Question: There are A, B, C, D, E folders in the "image folder".(C:image)
Excel column A value refers to the folder name in "Image Folder".(Destination)
The Excel column B value is the source of the PowerShell and plays a role of changing the name of the file in the A~E folder.
When the Excel column A and the folder name match, the power cell source in Excel column B is applied at once. In other words, it tries to apply the PowerShell source in column B to each file in folders A to F at once. I want to implement it as a powershell source. Can you help? please

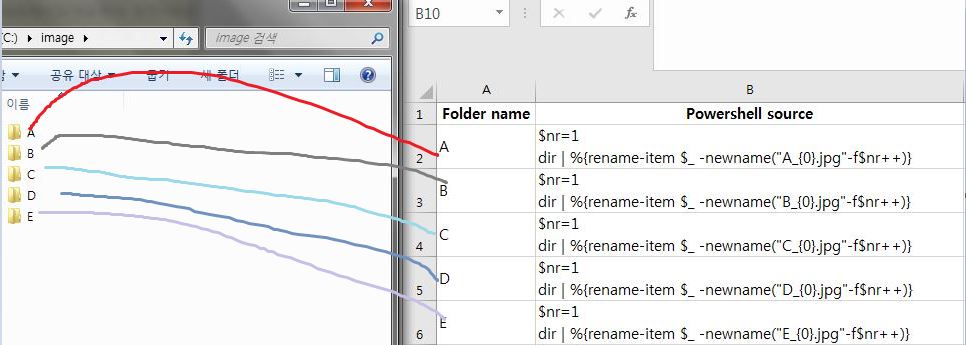
Answer: As commented, the code you use in the Excel is the same for every subfolder mentioned. That is why I don't think you need that Excel at all, it would just provide more overhead.
Why not do
1. Change all filenames inside the (1 level) of subfolders inside the rootfolder: $rootFolder = 'C:\Image'
Get-ChildItem -Path $rootFolder -Filter '*.jpg' -File -Recurse -Depth 1 |
Group-Object -Property @{Expression = {$_.Directory.Name}} |
ForEach-Object {
$dir = $_.Name
$nr = 1
foreach ($file in $_.Group) {
$file | Rename-Item -NewName ('{0}_{1}.jpg' -f $dir, $nr++ )
}
}
2. Or if you have more folders inside the C:\Image folder and you want to limit to certain subfolders $rootFolder = 'C:\Image'
$subfolders = 'A','B','C','D','E' # array of folders to process
foreach ($dir in $subfolders) {
$path = Join-Path -Path $rootFolder -ChildPath $dir
Get-ChildItem -Path $path -Filter '*.jpg' -File |
Group-Object -Property @{Expression = {$_.Directory.Name}} |
ForEach-Object {
$dir = $_.Name
$nr = 1
foreach ($file in $_.Group) {
$file | Rename-Item -NewName ('{0}_{1}.jpg' -f $dir, $nr++ )
}
}
}